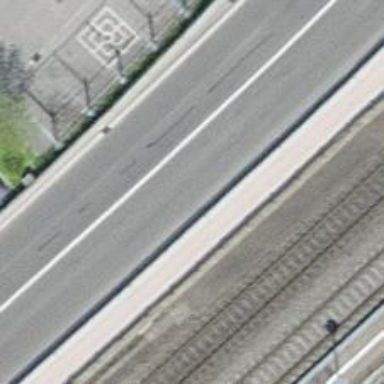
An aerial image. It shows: Primary highway with asphalt surface. There is cycle track on the right.